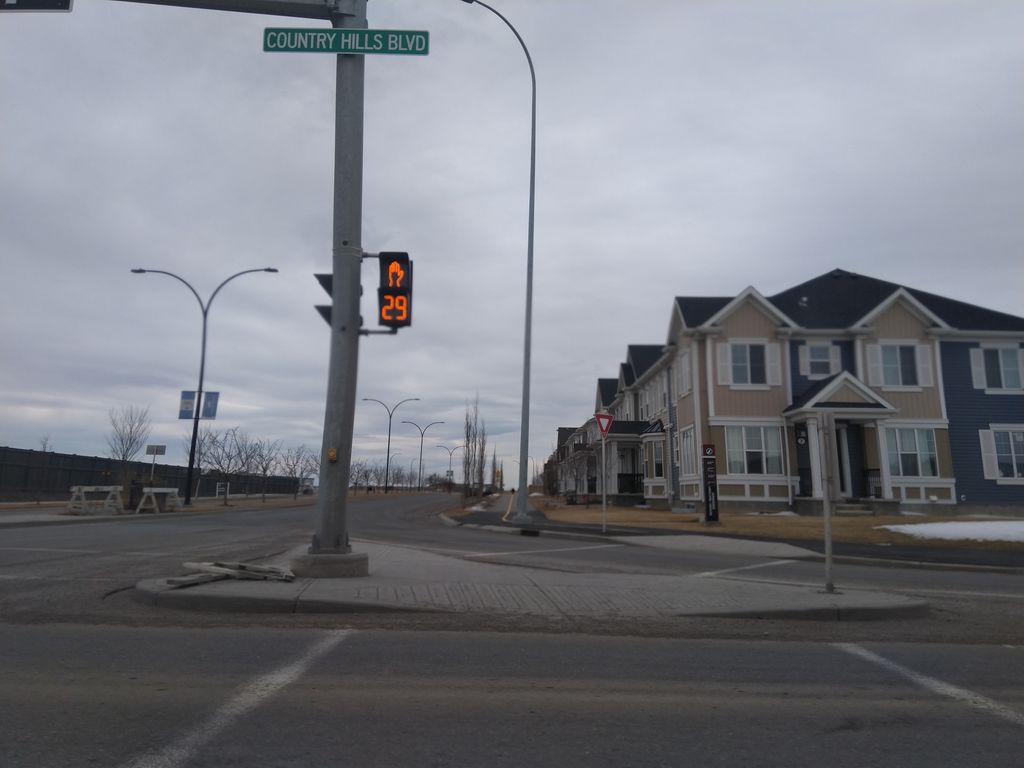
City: calgary